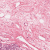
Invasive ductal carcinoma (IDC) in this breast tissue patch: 0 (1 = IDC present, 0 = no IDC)